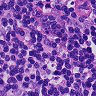
Metastatic tissue present: no